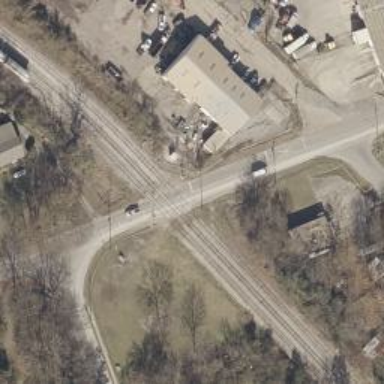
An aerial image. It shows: Railway level crossing.